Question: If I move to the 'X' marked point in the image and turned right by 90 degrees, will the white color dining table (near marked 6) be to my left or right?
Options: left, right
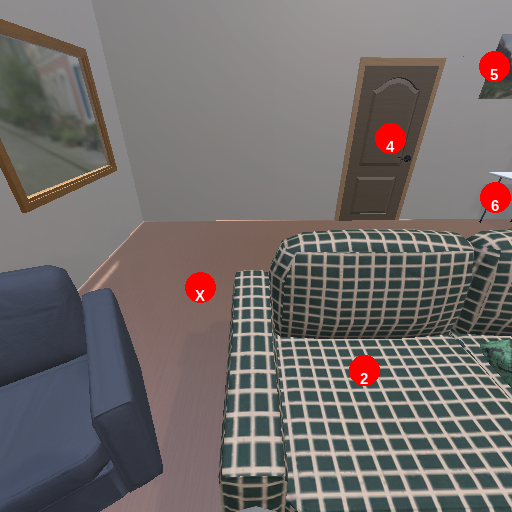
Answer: left